Field crop: maize
Growth stage: 2
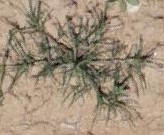
Species: salsola